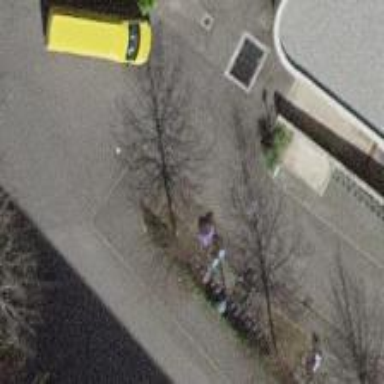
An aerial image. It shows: Bollard.